Question: Say I have the following data
'''
set.seed(123)
a <- c(rep(1,30),rep(2,30))
b <- rep(1:30)
c <- sample(20:60, 60, replace = T)
data <- data.frame(a,b,c)
data
'''
Now I want to extract data whereby:
For each unique value of 'a', extract/match data where the 'b' value is the same and the 'c' value is within a limit of +-5
so a desired output should produce:

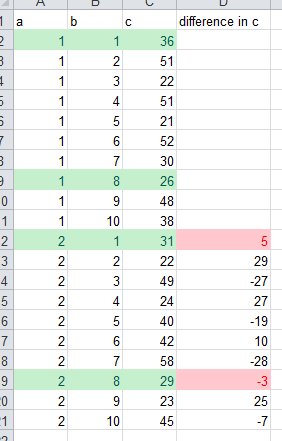
Answer: You want to compare each distinct 'b' group (as they are unique within each 'a'), thus you should group by 'b'. It is also not possible to group by 'a' and compare them, thus a possible solution would be
'''
data %>%
group_by(b) %>%
filter(abs(diff(c)) <= 5)
'''
with 'data.table' package this would be something like
'''
library(data.table)
setDT(data)[, .SD[abs(diff(c)) <= 5], b]
'''
Or
'''
data[, if (abs(diff(c)) <= 5) .SD, b]
'''
Or
'''
data[data[, abs(diff(c)) <= 5, b]$V1]
'''
In base R it would be something like
'''
data[with(data, !!ave(c, b, FUN = function(x) abs(diff(x)) <= 5)), ]
'''